Question: I have a list of data, distributed with a non-homogeneous pattern, on 3 columns. The challenge is to write a vba code "smart enough" to copy and paste all these numbers on one column, putting them in order, one below the other one: 1, 2, 3, 4, 4.1, 4.2 etc.. without missing any of them.
Could someone help me in this task? Because I see a lot of complexity and I have no idea how to manage it. Thank you!

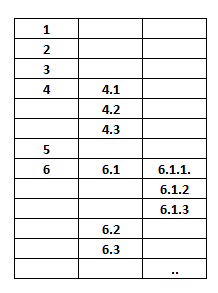
Answer: As I understand it, you're looking to order this in a specific way that isn't necessarily how Excel would sort by default. The values look like version numbers or nested task IDs.
Stack Overflow isn't really a "solve your problem for you" kind of place, but I can definitely get you started. Here's what you'll need to do:
1. Get all the values, preferably into a Collections object. Make sure to omit blank cells.
2. Convert each value into a new format which a) is sortable, and b) can be reverted to the original format. For example, let's say these are version numbers, and any given number can be as high as 999, and there can be up to 4 items (e.g. 123.10.15.9 is valid, as is 9.5). Convert these to the form <PHONE> (that's 12 0s). You can do this by using Split() to divide the values using the "." delimiter, then padding the value out. This might look something like this:
.
'''
'Converts 1 => <PHONE>
' 1.1 => <PHONE>
' 2.4.7 => <PHONE>
' 65.339.1 => <PHONE>
Function ConvertToSortableVersionNumber(value As String) As String
'Add all the parts of the value (. delimited) to a collection
Dim vnPart As Variant
Dim error As Boolean: error = False
Dim Parts As Collection
Set Parts = New Collection
For Each vnPart In Split(value, ".")
'Make sure this can actually be formatted as needed.
If Len(vnPart) > 3 Then
error = True
Exit For
End If
'Add this part to the Parts collection
Parts.Add vnPart
Next vnPart
'Now make sure there are 4 parts total
If Parts.Count > 4 Then error = True
'Check for errors
If error Then
'There is an error. Handle it somehow
End If
'If there are less than 4 items in the collection , add some
While Parts.Count < 4
Parts.Add ("000")
Wend
'Now, assemble the return value
Dim retVal As String
Dim item As Variant
For Each item In Parts
retVal = retVal & Right(String(3, "0") & item, 3)
Next item
'All set!
ConvertToSortableVersionNumber = retVal
End Function
'''
1. Sort the collection (this page has a good example of sorting a collection in memory).
2. Create an array with new values converting back to the original format (much easier since the inputs will be highly standardized).
3. Write the array to a new range--and you're done!
Take a stab at it. I think you'll find that Stack Overflow is much more helpful once you can show the work you've already done, what you've tried, and what specifically is giving you trouble.
Good luck!